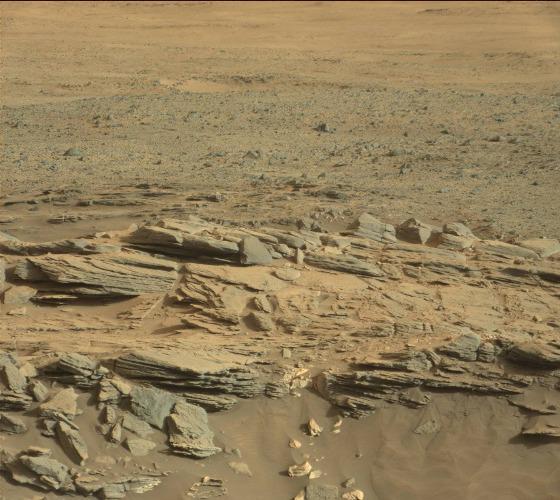
Terrain classes present: Bedrock, Gravel / Sand / Soil, Rock, Shadow